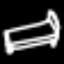
Label: bed